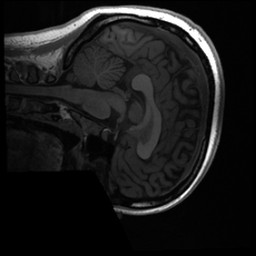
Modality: T1w
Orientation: sagittal
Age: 18
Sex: female